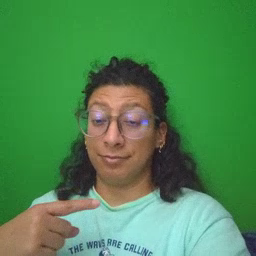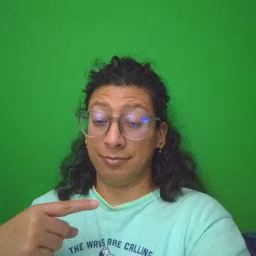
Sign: chin